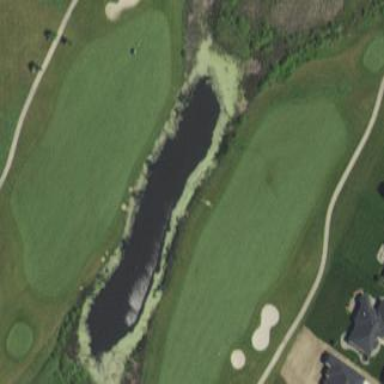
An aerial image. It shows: Scenic view of water hazard on golf course. The natural water feature adds beauty to the landscape.